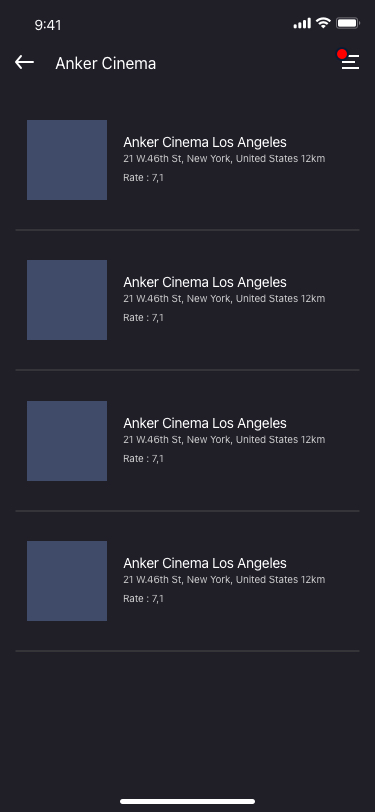
Text in this UI design:
Anker Cinema Los Angeles
21 W.46th St, New York, United States 12km
Rate : 7,1
Anker Cinema Los Angeles
21 W.46th St, New York, United States 12km
Rate : 7,1
Anker Cinema Los Angeles
21 W.46th St, New York, United States 12km
Rate : 7,1
Anker Cinema Los Angeles
21 W.46th St, New York, United States 12km
Rate : 7,1
9:41
Anker Cinema